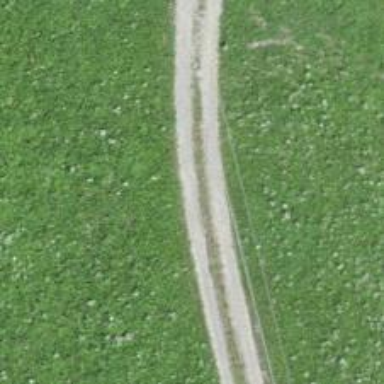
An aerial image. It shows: Track on the ground with grade3 tracktype.